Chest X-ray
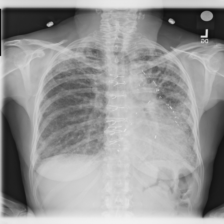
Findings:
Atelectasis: negative
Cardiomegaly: negative
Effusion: negative
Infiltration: negative
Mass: negative
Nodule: negative
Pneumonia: negative
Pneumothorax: negative
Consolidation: negative
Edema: negative
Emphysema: negative
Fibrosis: positive
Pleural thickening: negative
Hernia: negative